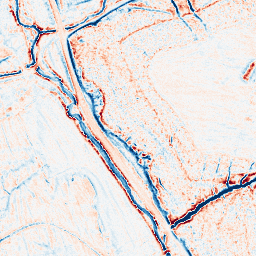
Category: edge_preserving
Decomposition family: anisotropic_diffusion
Decomposition parameters: iterations: 10
kappa: 50
gamma: 0.2
Upsampling method: quadratic
Upsampling parameters: scale: 8
Upsampling scale: 8